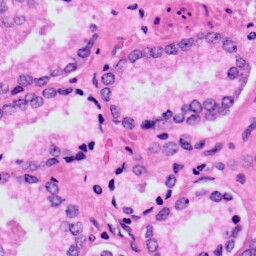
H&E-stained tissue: Prostate